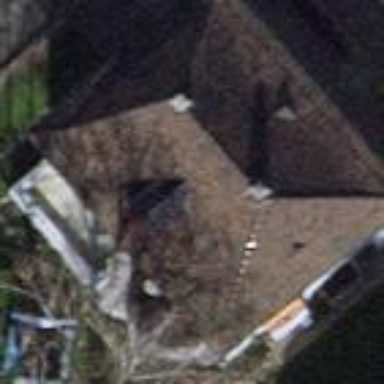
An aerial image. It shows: Detached building with hipped roof shape.